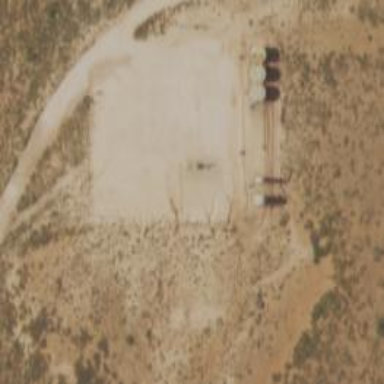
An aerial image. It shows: Petroleum well.